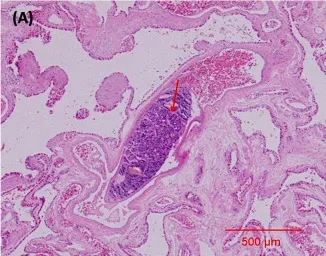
Organ lesions caused by spirorchiid trematodes in Chelonia mydas HE stain. (A) Lungs 4x. The red arrow indicates the adult fluke in a blood vessel.
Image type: pathology (h&e)